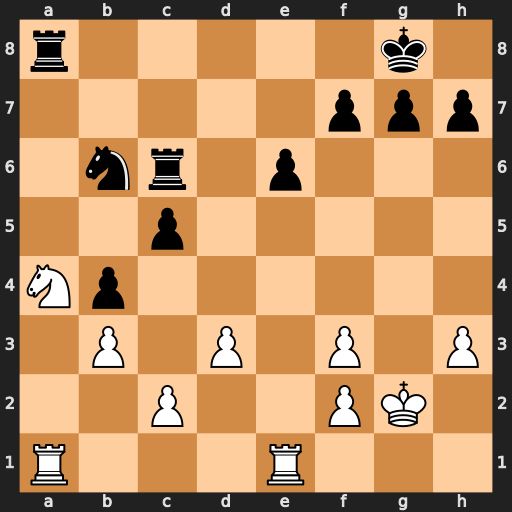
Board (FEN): r5k1/5ppp/1nr1p3/2p5/Np6/1P1P1P1P/2P2PK1/R3R3
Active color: w
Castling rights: -
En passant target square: -
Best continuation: Nxb6 Rxa1 Rxa1